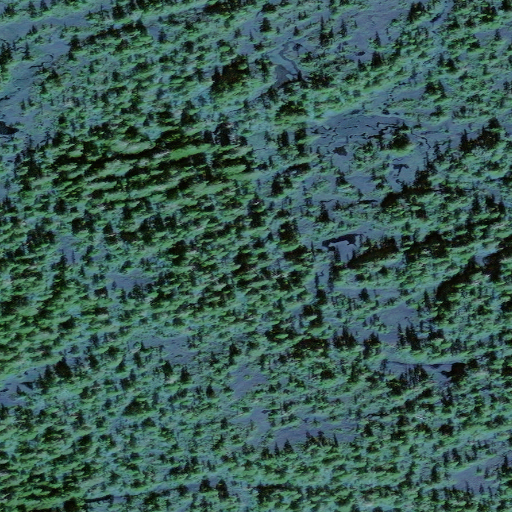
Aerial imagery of island in Alaska named Alexander Archipelago containing only unknown